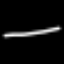
Label: line